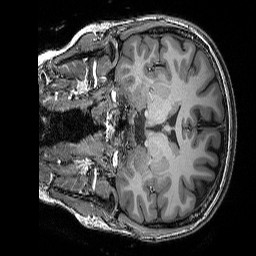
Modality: T1w
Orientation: coronal
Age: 25
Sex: female
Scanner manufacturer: siemens
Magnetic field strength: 3 T
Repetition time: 2.25 s
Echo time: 0.00418 s